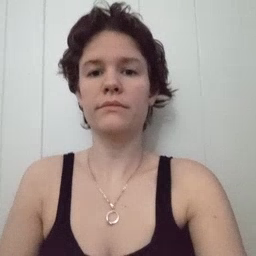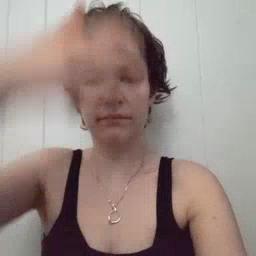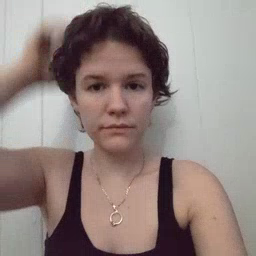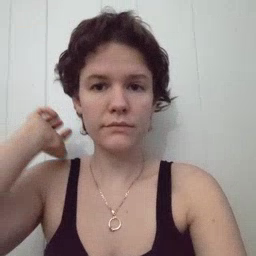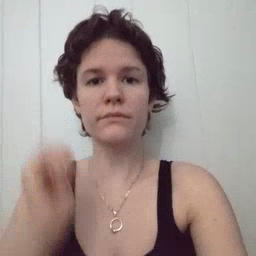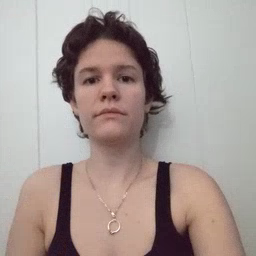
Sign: lion